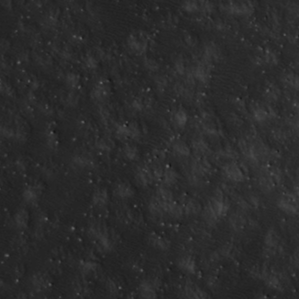
Label: non_frost